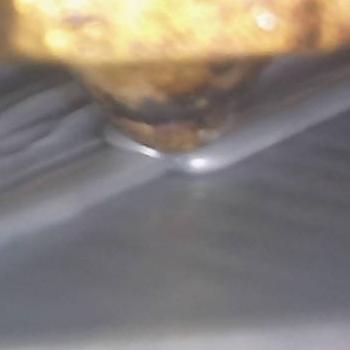
Flow rate: 238%